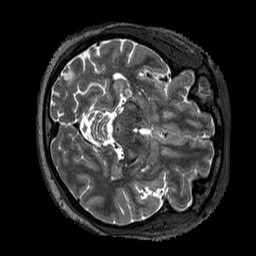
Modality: T2w
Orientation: axial
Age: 39
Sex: female
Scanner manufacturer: siemens
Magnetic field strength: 3 T
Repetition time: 3.2 s
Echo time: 0.567 s